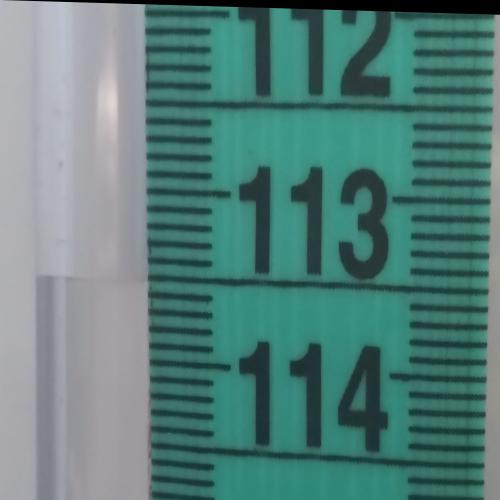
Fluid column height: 113.5 cm